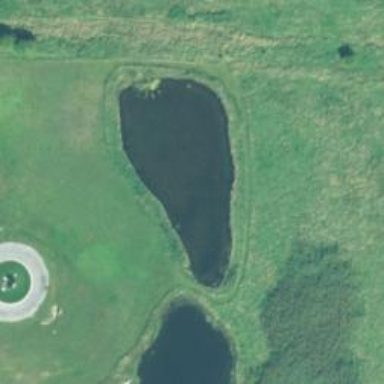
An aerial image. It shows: Water hazard in golf course. The hazard is natural water feature.